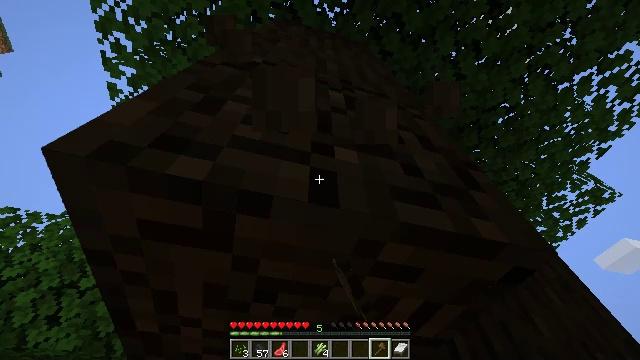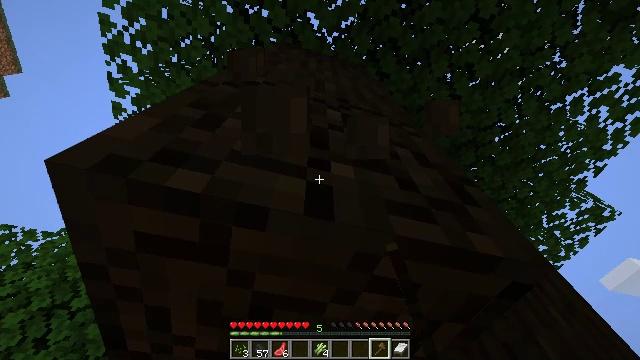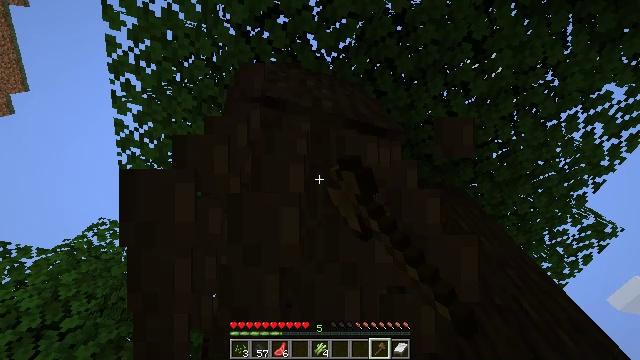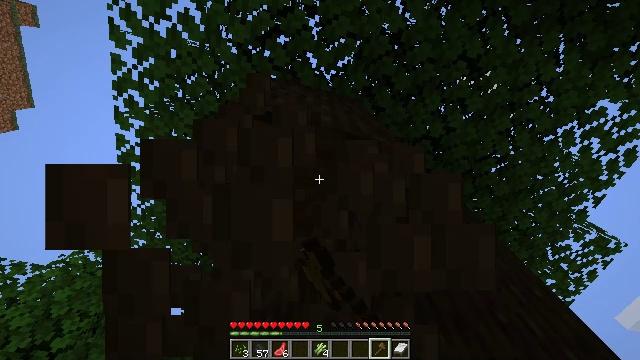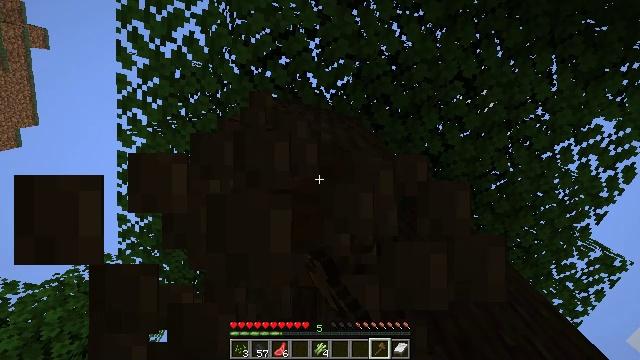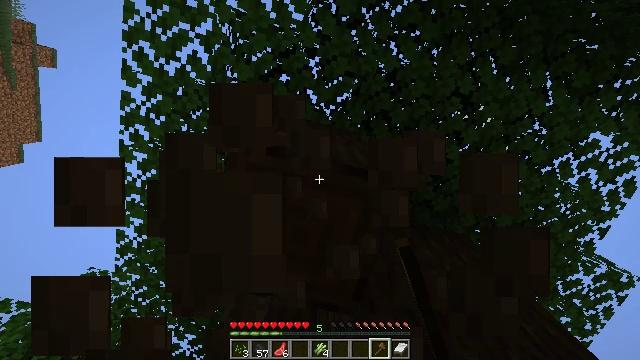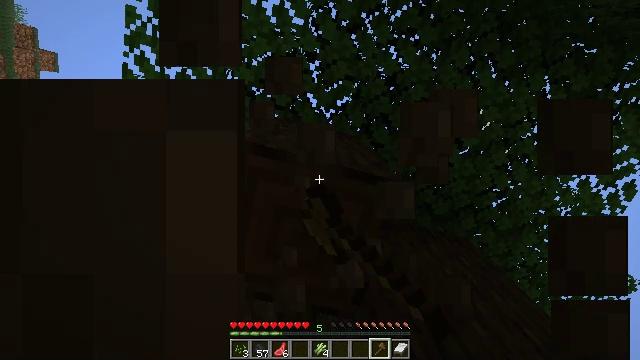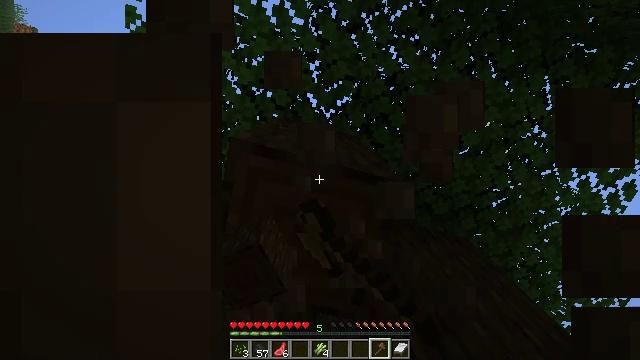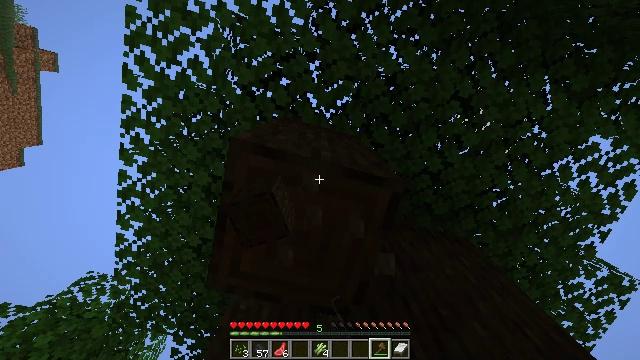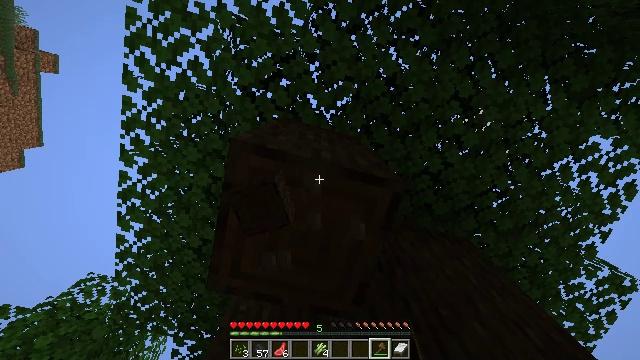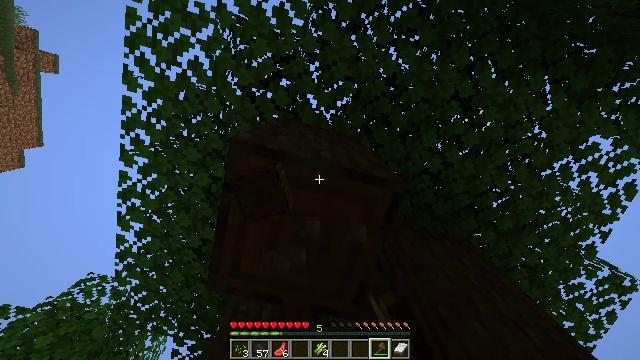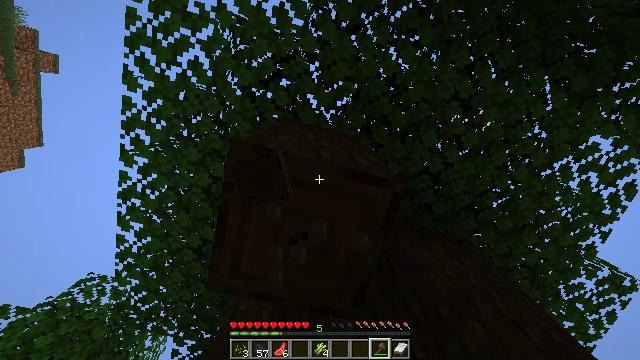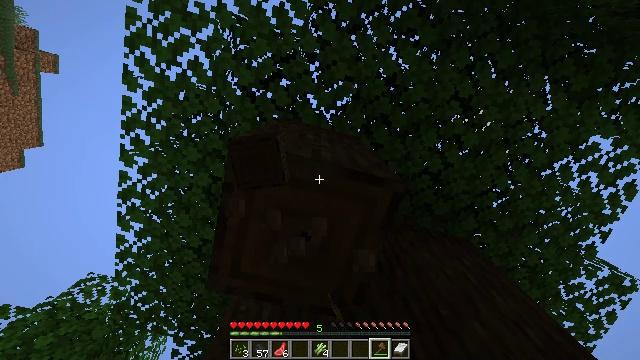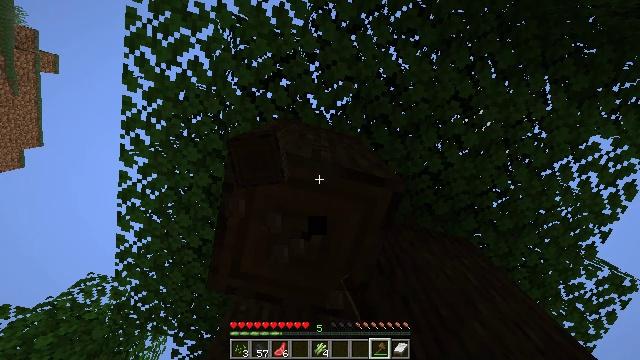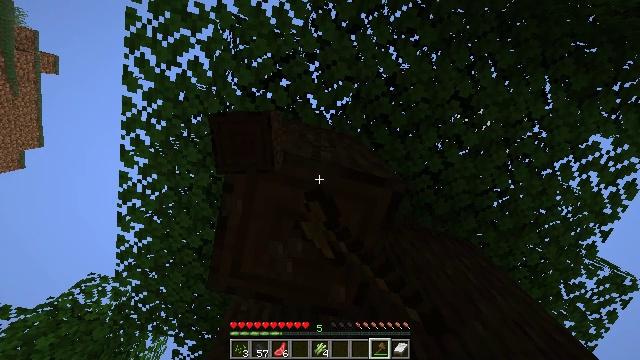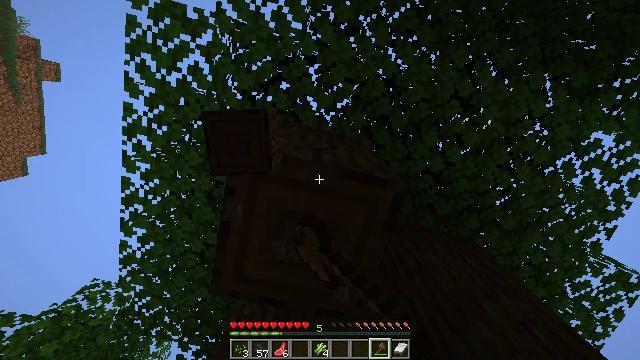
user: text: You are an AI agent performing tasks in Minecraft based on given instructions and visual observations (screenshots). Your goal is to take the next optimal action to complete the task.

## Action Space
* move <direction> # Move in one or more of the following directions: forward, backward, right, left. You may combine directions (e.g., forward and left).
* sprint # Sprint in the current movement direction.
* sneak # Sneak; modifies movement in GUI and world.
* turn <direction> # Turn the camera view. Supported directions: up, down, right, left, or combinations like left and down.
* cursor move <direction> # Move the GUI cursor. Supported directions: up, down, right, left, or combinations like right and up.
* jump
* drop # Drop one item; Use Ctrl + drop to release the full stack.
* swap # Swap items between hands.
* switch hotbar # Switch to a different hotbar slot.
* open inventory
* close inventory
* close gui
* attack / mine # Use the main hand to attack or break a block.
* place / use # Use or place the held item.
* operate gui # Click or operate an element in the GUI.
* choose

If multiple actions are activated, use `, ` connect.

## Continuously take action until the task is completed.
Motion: motion action
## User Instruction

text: Chop down the dark oak log.
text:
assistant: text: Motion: turn up, attack / mine
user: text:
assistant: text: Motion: turn up, attack / mine
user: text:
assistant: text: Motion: turn up, attack / mine
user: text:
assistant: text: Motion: turn up, attack / mine
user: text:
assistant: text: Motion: turn up, attack / mine
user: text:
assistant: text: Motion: attack / mine
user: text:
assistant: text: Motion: attack / mine
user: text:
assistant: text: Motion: attack / mine
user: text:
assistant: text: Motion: attack / mine
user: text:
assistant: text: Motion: attack / mine
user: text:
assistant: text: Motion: attack / mine
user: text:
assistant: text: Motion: attack / mine
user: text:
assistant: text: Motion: attack / mine
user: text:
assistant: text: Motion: attack / mine
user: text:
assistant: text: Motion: turn left, attack / mine
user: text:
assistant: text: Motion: turn left and up, attack / mine
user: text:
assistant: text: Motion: attack / mine
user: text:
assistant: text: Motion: move forward, attack / mine
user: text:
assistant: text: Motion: move forward, attack / mine
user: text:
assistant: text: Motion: move forward, turn left, attack / mine
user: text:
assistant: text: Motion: turn left and up, attack / mine
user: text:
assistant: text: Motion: turn up, attack / mine
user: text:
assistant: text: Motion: turn up, attack / mine
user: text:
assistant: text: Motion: turn up, attack / mine
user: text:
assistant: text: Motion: turn up, attack / mine
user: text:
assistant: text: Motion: turn up, attack / mine
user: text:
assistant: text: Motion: turn up, attack / mine
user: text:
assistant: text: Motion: turn up, attack / mine
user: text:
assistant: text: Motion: attack / mine
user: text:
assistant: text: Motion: turn up, attack / mine